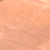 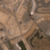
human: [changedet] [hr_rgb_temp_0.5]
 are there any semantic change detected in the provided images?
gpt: The area was urbanized.